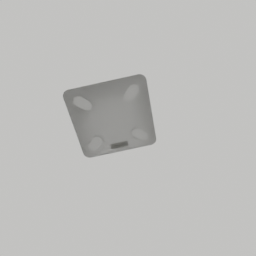
Label: electronics